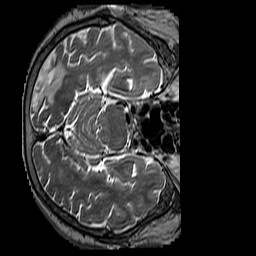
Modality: T2w
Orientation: axial
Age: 74
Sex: male
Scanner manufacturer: siemens
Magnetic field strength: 3 T
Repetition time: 3.2 s
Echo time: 0.212 s